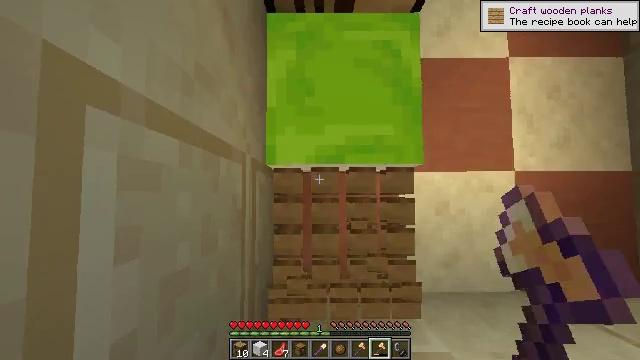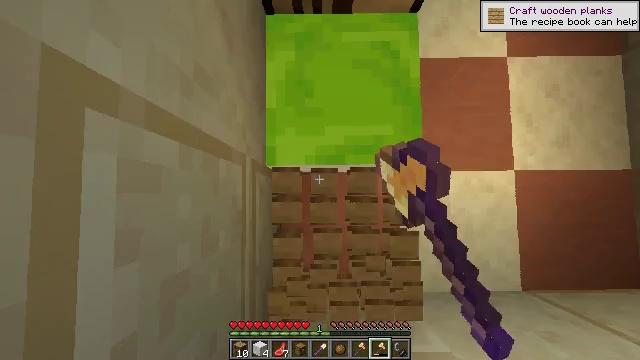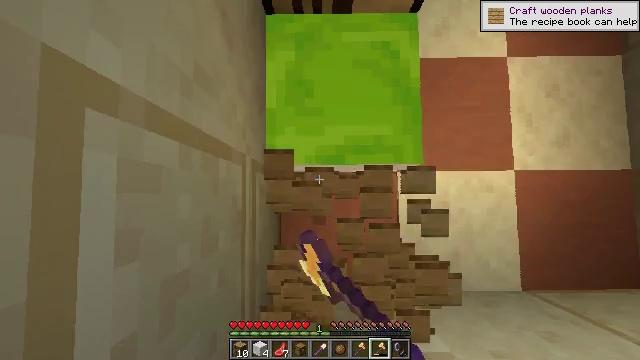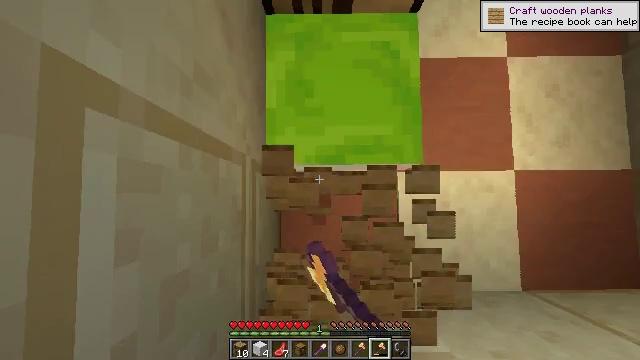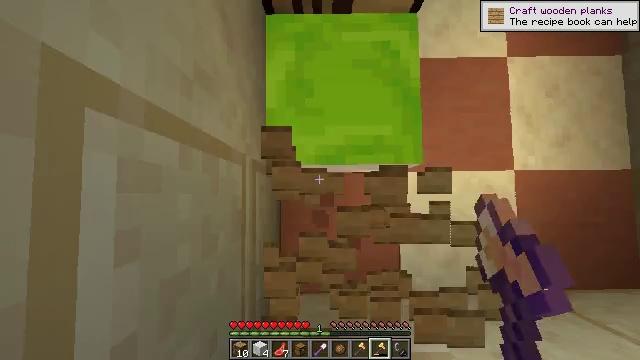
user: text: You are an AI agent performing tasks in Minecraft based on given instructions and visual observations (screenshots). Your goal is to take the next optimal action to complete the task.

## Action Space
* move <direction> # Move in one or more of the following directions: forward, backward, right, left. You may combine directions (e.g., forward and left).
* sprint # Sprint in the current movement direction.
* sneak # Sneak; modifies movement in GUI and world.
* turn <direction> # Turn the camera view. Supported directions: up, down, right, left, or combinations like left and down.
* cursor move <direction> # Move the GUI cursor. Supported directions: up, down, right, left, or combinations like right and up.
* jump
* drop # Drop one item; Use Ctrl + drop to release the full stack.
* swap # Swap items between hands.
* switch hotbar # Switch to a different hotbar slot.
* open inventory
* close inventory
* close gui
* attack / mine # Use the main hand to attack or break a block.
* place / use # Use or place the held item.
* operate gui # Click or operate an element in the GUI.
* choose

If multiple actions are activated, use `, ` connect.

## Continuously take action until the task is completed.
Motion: motion action
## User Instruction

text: Get the lime bed back into inventory.
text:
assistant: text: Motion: attack / mine
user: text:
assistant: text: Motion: attack / mine
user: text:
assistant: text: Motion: attack / mine
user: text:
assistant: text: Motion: attack / mine
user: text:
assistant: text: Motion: attack / mine